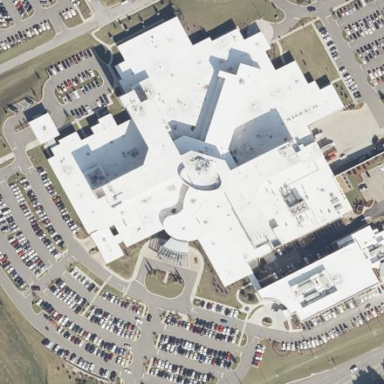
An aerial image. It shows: Hospital providing healthcare services.